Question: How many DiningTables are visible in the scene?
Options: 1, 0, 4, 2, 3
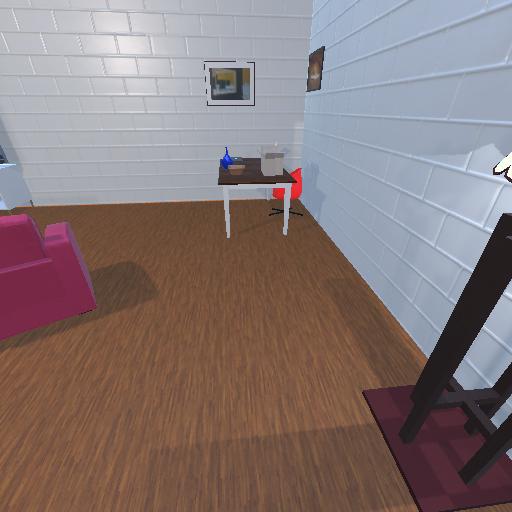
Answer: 1